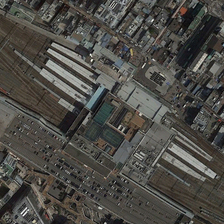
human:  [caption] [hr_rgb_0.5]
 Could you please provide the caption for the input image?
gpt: many buildings are in two sides of a railway station with a large parking lot .

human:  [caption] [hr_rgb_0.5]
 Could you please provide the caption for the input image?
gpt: many trains are running on the red track beside the road .

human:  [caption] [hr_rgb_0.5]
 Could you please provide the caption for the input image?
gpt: many buildings are in two sides of a railway station with a large parking lot .

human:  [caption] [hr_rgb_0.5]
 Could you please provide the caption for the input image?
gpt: a road above the track surrounded by a dense residential area .

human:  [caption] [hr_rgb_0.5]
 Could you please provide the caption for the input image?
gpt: many trains are running on the red track beside the road .